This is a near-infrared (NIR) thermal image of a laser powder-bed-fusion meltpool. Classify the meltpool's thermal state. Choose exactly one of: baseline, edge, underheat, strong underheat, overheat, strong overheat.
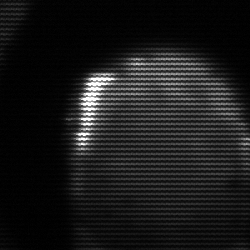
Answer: edge